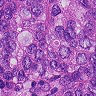
Metastatic tissue present: yes